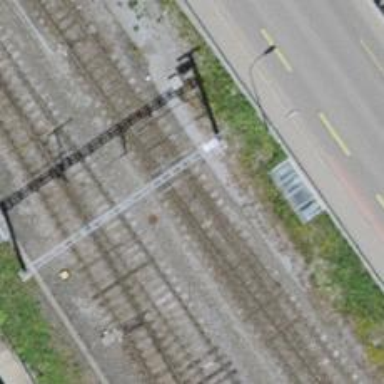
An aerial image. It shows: Railway switch.